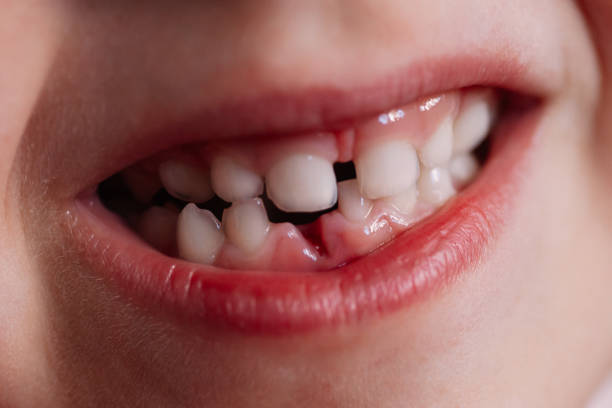
Condition: hypodontia